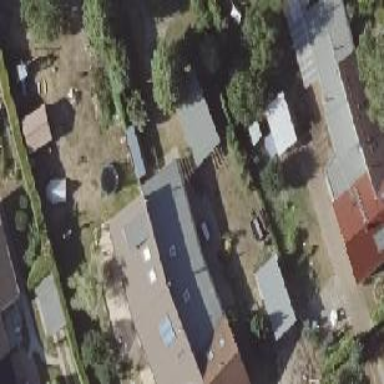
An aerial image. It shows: Semi-detached house.